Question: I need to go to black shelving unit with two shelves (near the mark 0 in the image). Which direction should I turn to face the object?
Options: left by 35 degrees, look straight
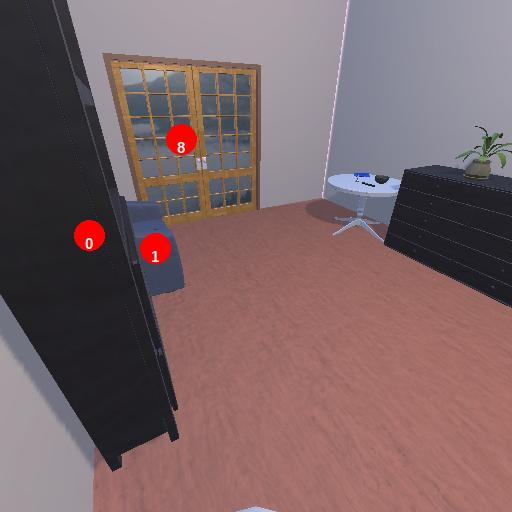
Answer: left by 35 degrees